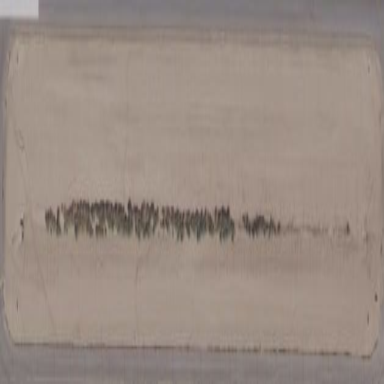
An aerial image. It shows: Vast expanse of desert landscape.